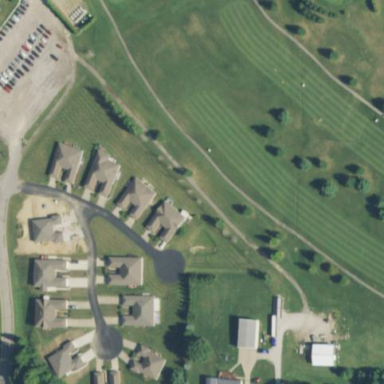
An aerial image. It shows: Scenic golf fairway.